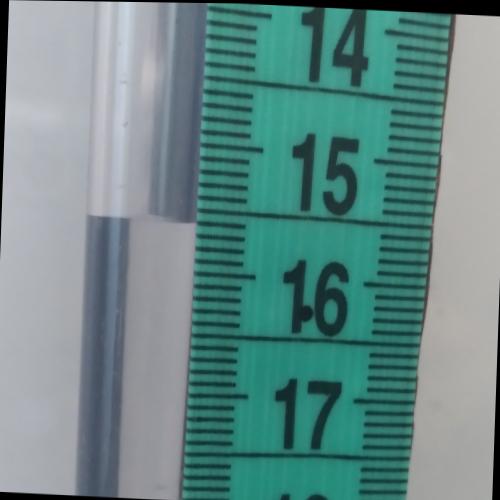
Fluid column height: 15.6 cm